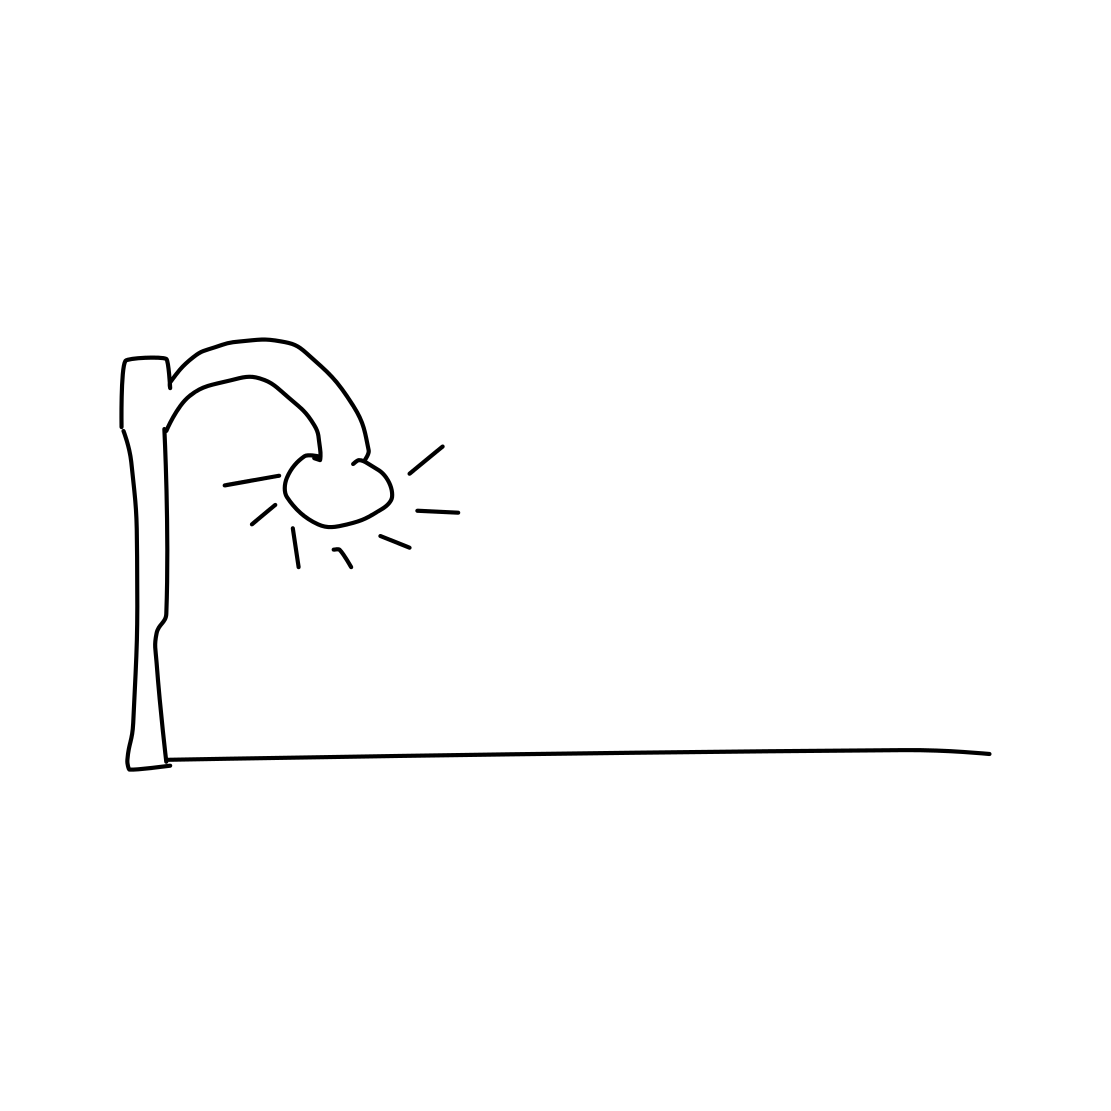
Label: streetlight